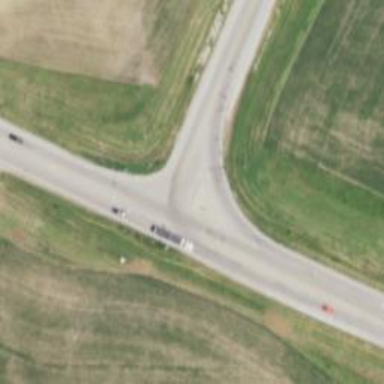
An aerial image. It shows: Secondary link road.